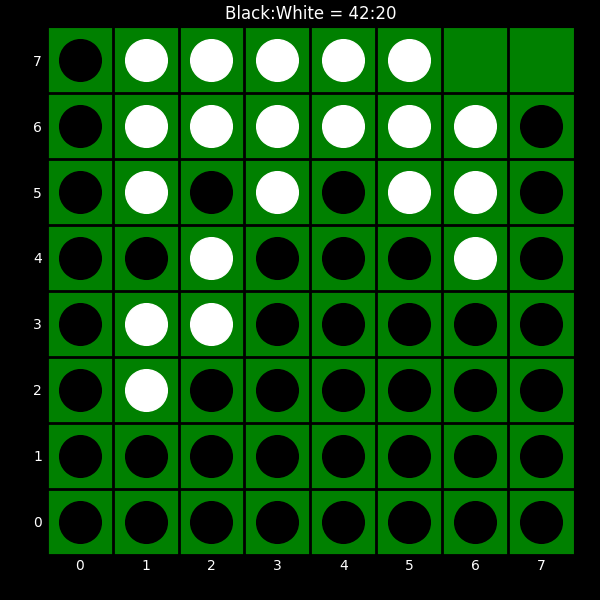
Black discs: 42
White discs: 20